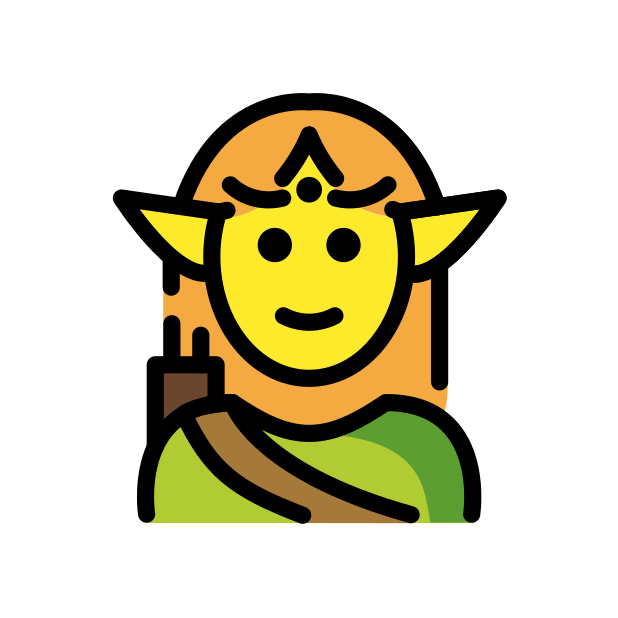
elf